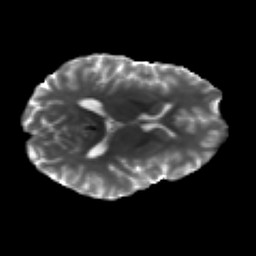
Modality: T2w
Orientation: axial
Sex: male
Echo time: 0.114 s